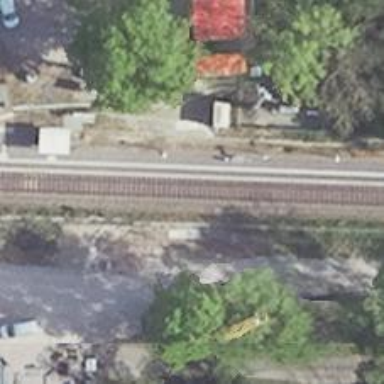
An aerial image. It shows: Public transport stop position along the railway.